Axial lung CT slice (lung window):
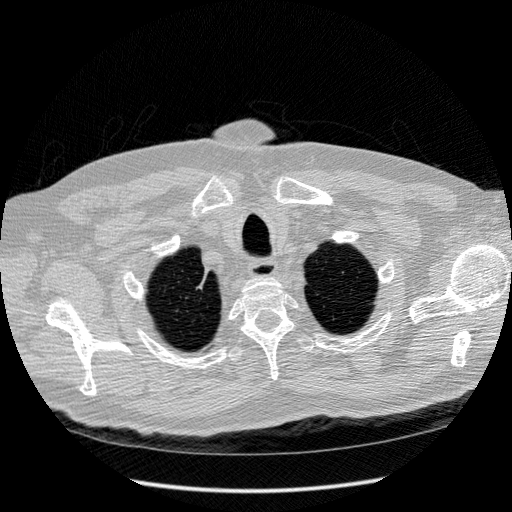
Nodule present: no